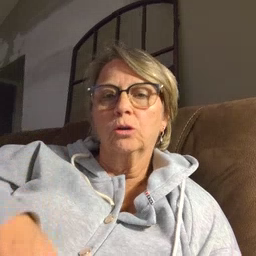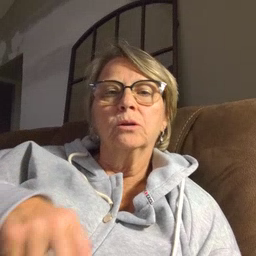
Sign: stairs